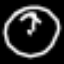
Label: clock